Field crop: tomato
Growth stage: 2
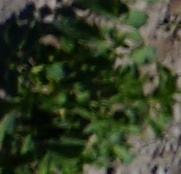
Species: tomato